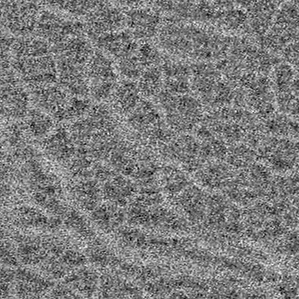
Label: frost